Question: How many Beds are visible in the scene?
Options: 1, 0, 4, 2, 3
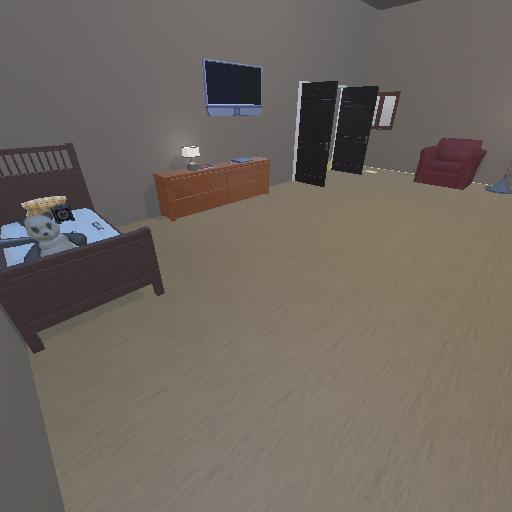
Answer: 1